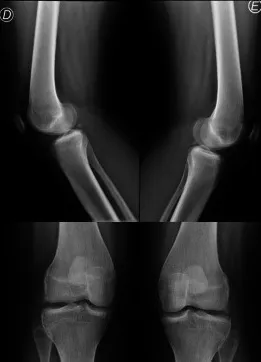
(C) reduced longitudinal arches of the feet and widened gap between the first and second toes.
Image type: radiology (x_ray)